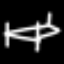
Label: bed